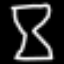
Label: hourglass